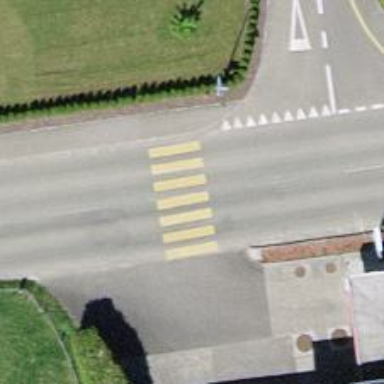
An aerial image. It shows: Unmarked crossing with zebra crossing reference.